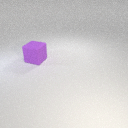
large purple rubber cube